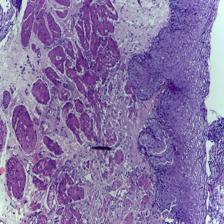
Diagnosis: Normal